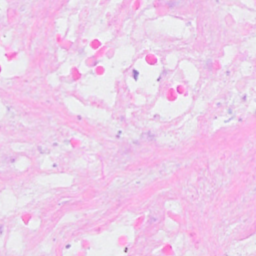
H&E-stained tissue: Breast